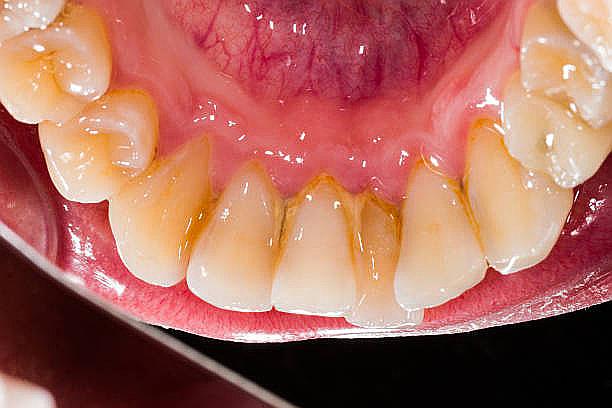
Condition: Calculus